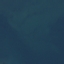
Label: SeaLake